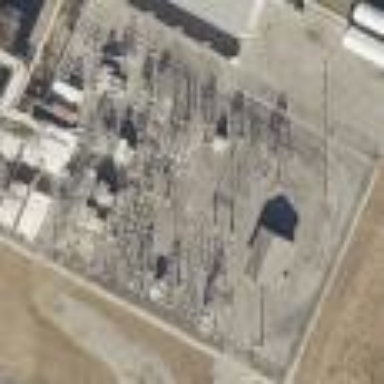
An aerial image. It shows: Industrial power substation enclosed by fence.